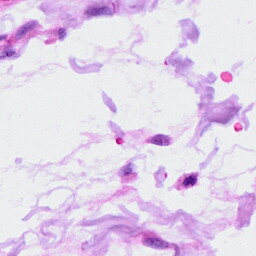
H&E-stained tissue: Ovarian